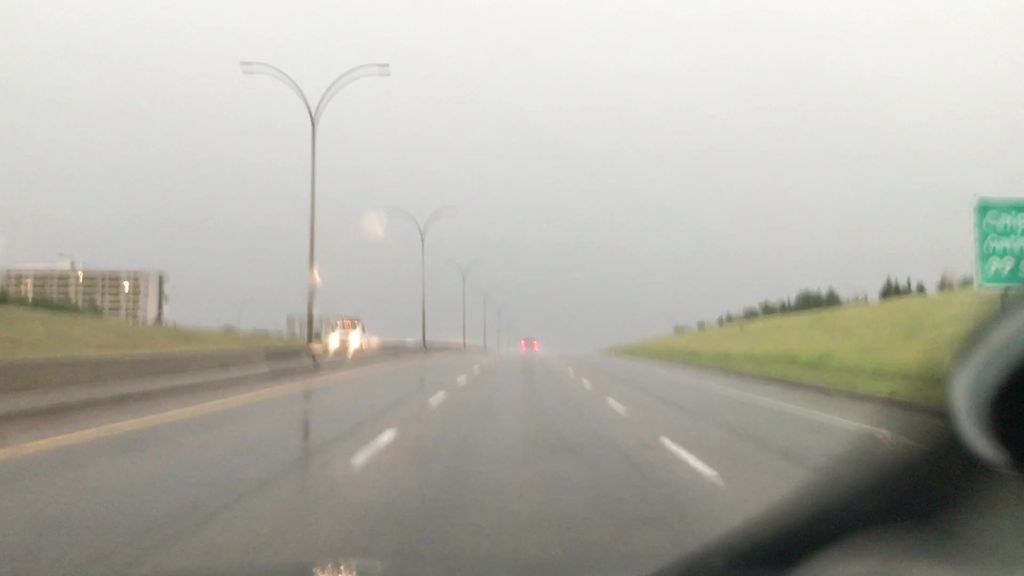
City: edmonton